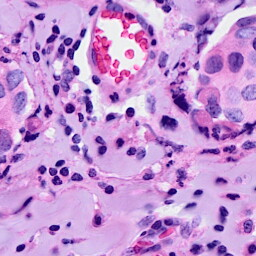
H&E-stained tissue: Breast